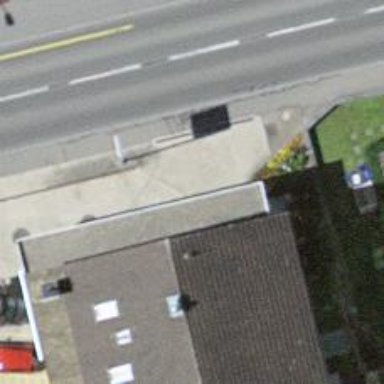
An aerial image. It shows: Fuel station.